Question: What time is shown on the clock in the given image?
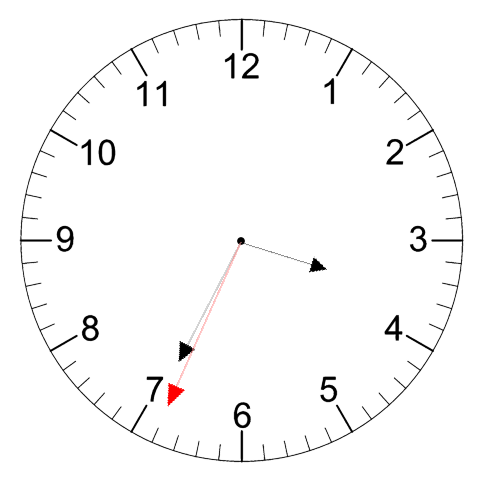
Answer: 03:34:34